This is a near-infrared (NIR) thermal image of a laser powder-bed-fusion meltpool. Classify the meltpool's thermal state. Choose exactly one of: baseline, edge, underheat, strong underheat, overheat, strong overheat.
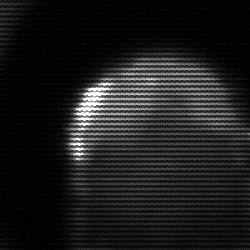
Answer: edge